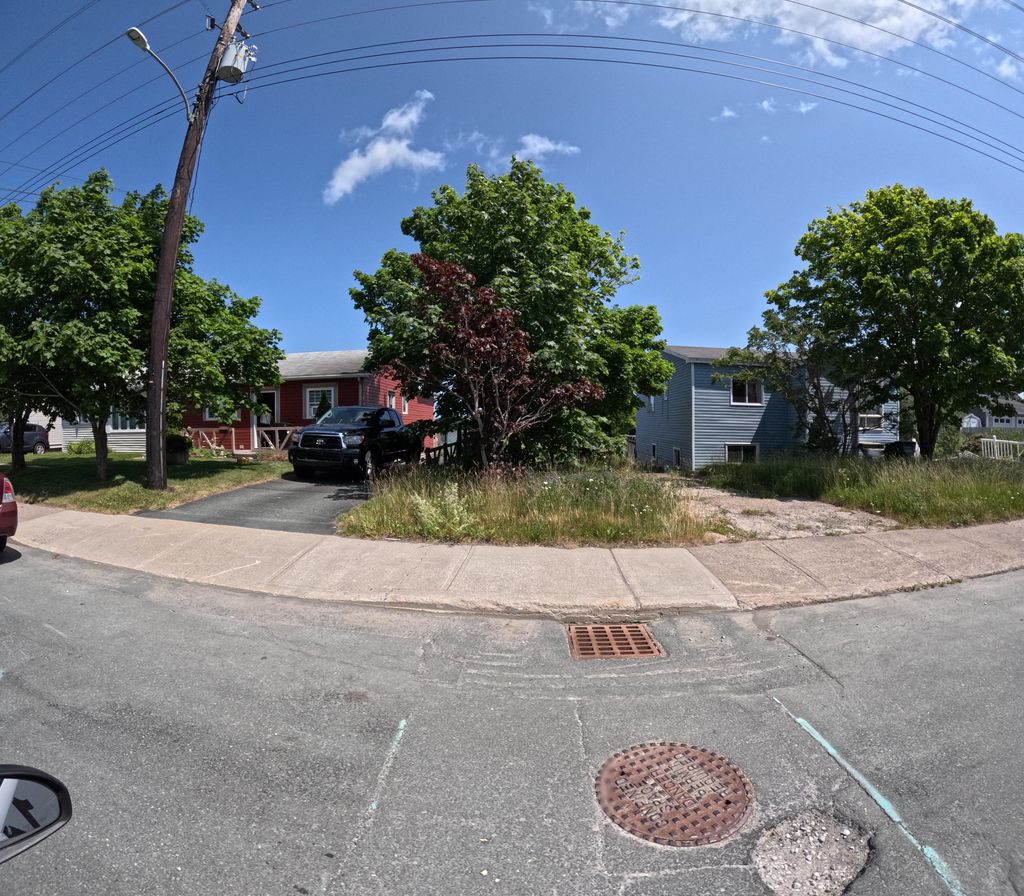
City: st_johns